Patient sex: F
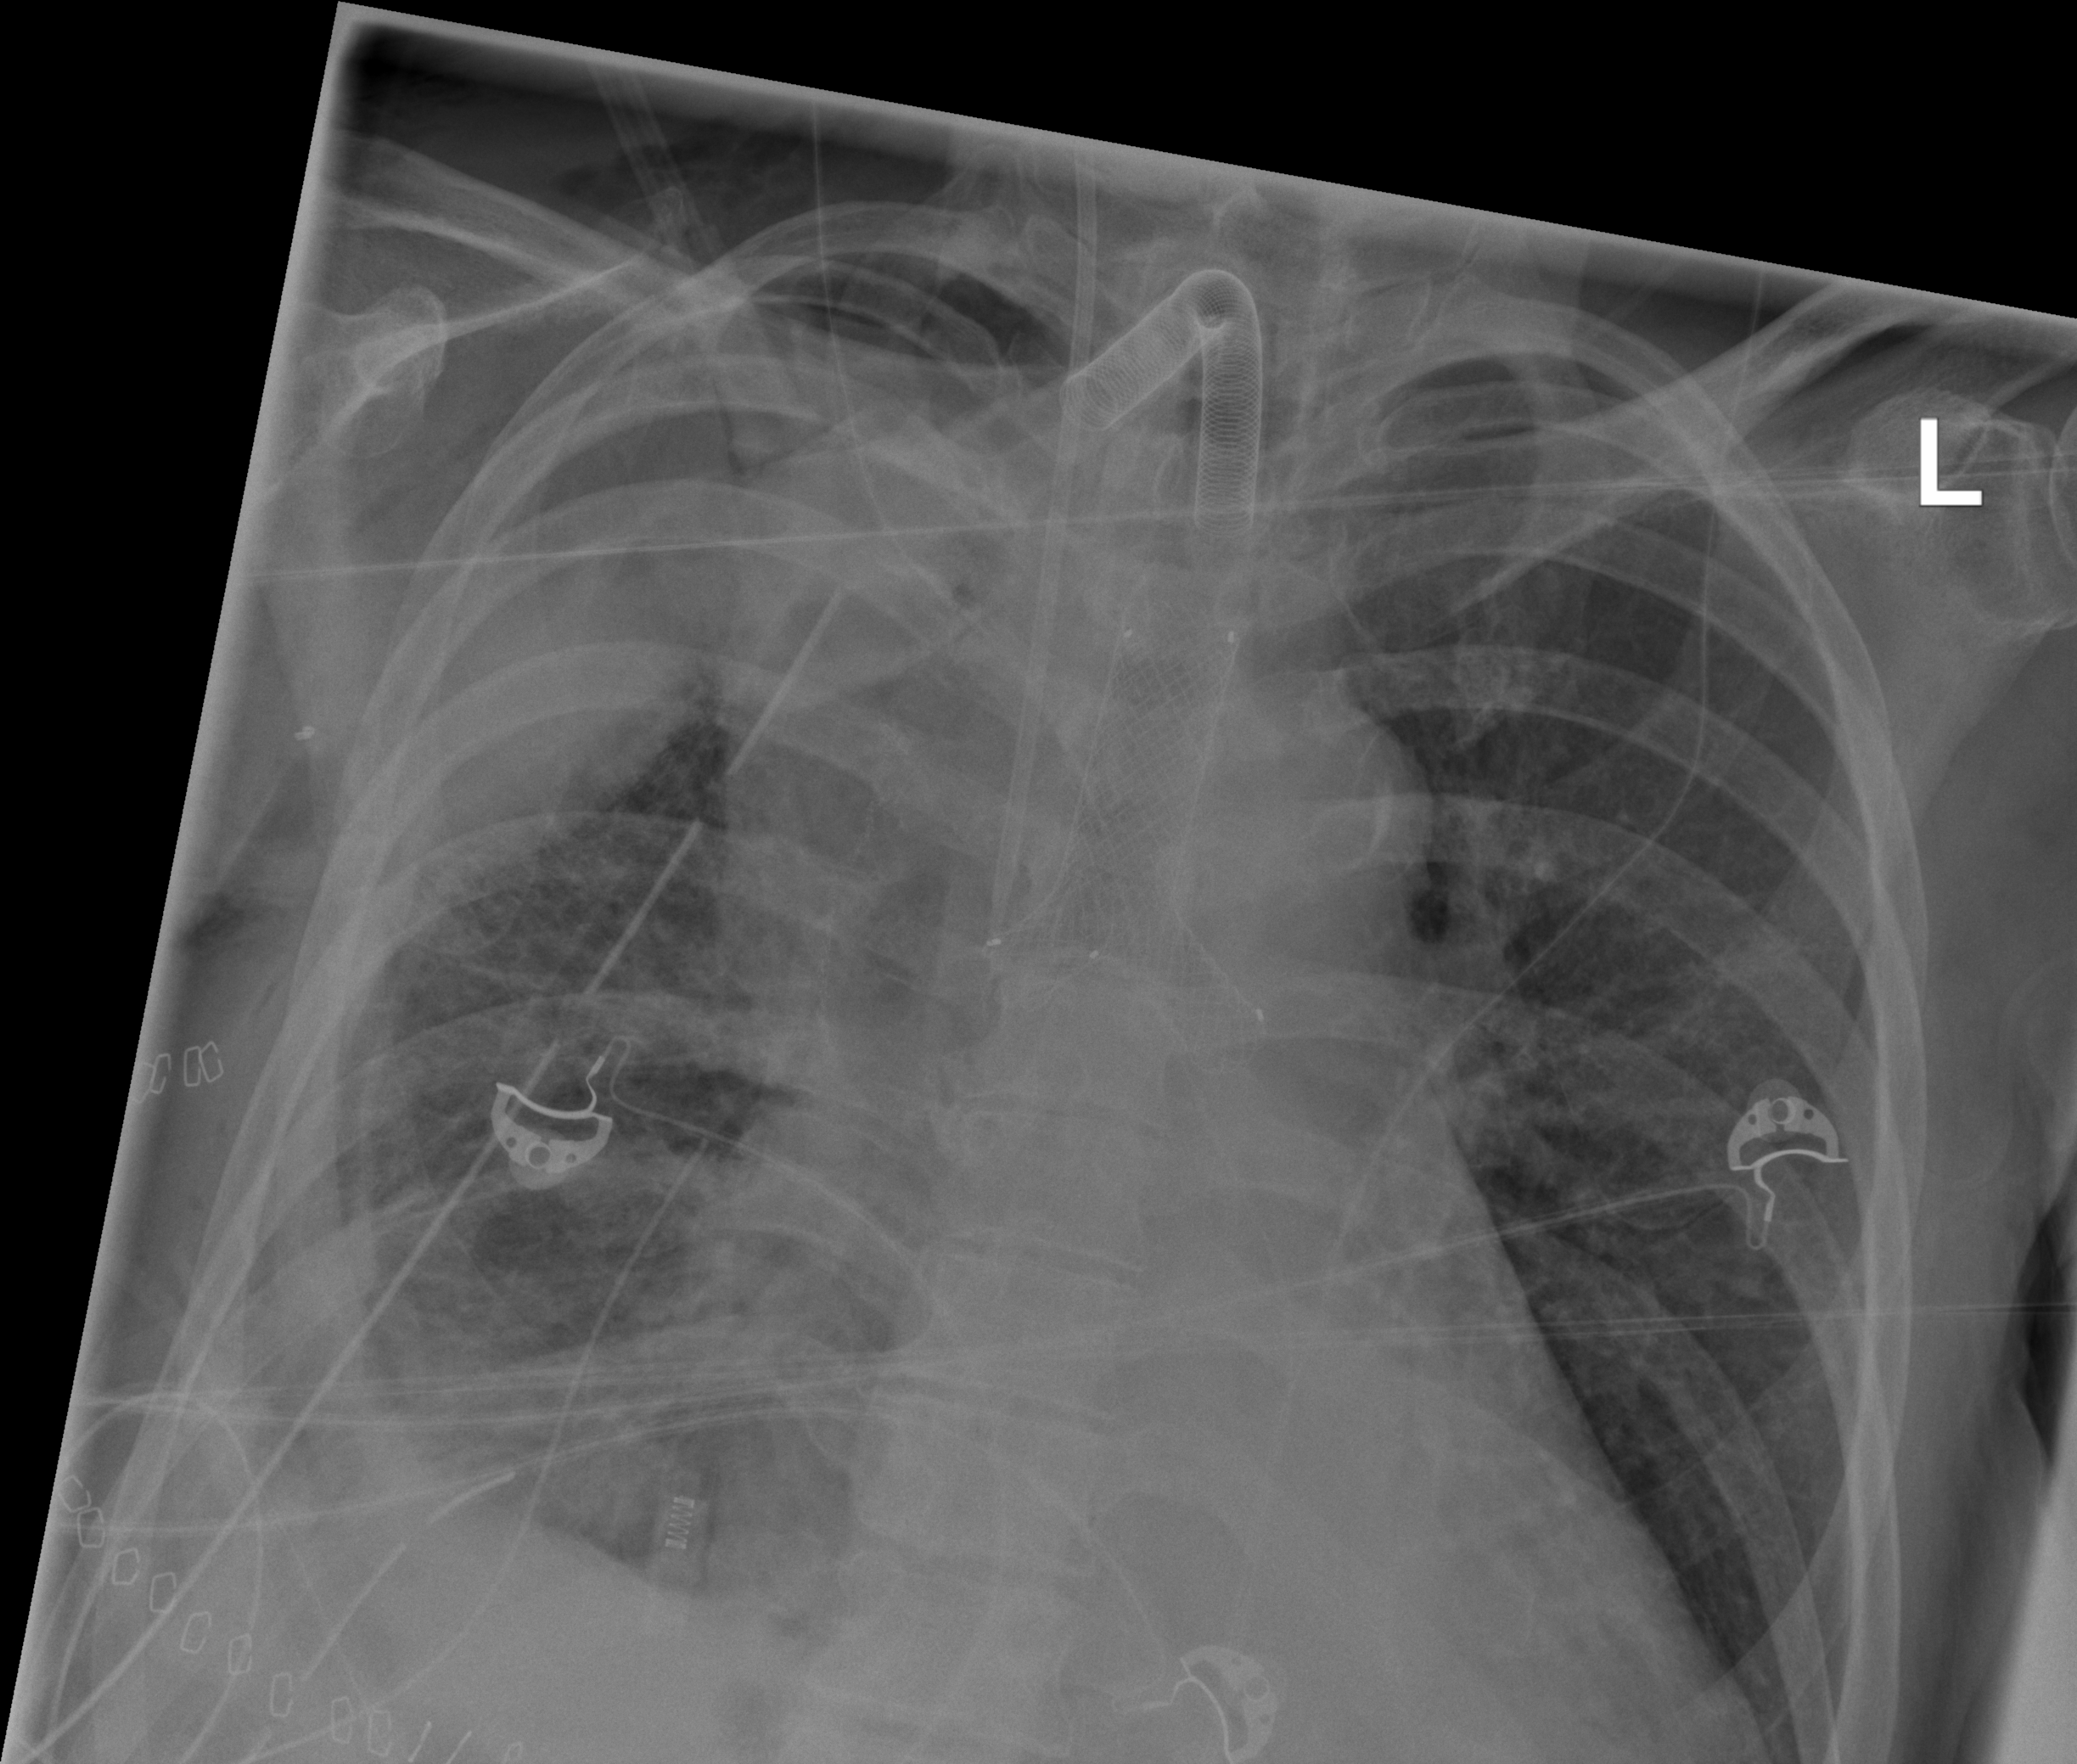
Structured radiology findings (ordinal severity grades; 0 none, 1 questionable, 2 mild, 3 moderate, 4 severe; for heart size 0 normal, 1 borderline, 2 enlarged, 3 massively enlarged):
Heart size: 2
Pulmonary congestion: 0
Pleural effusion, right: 2
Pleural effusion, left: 0
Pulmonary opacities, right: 0
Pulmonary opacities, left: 0
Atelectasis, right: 2
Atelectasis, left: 1